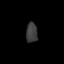
Tissue: lung
Cell type: Others
Senescence score: 0.5965
Nuclear area (px): 223
Mean DAPI intensity: 60.39